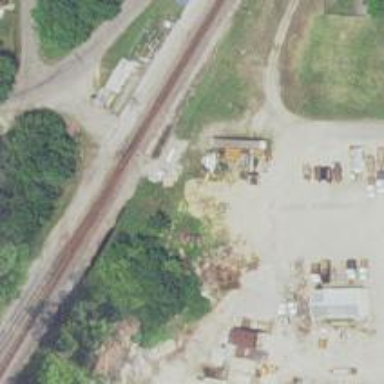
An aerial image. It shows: Railway spur junction.